Current action and preconditions to check: path_clear

Your task: For each precondition in the list above, predict whether it will hold at this action.

Consider the current scene as observed from the mobile robot's camera, and analyze the predicted future states of all dynamic agents (e.g., people, animals, vehicles, or any moving entities) within the NEXT SECOND.

IMPORTANT: Only answer "very likely" if you are absolutely certain—based on strong, clear evidence—that a dynamic agent will violate the precondition in the predicted future state. Do NOT answer "very likely" for unlikely, ambiguous, or low-probability risks.

Ask yourself for each precondition: Is there a high probability, with clear and convincing evidence, that the predicted future states of any dynamic agent will interfere with the predicted future state of the currently executing action within the NEXT SECOND, causing that precondition to fail?

Assess the risk level based on these predictions. Use "likely" or "very likely" if motions create a clear risk of interference.

Use "neutral" or "improbable" if agents are nearby but their predicted paths are clearly diverging or non-conflicting.

Failure Risk Categories: "very improbable", "improbable", "neutral", "likely", "very likely"

Answer Format: Output ONLY the probability_of_failure value from these categories: "very improbable", "improbable", "neutral", "likely", "very likely"

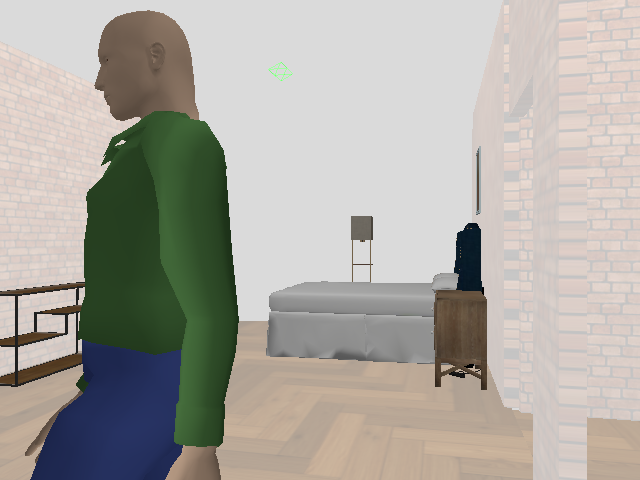

Answer: very likely